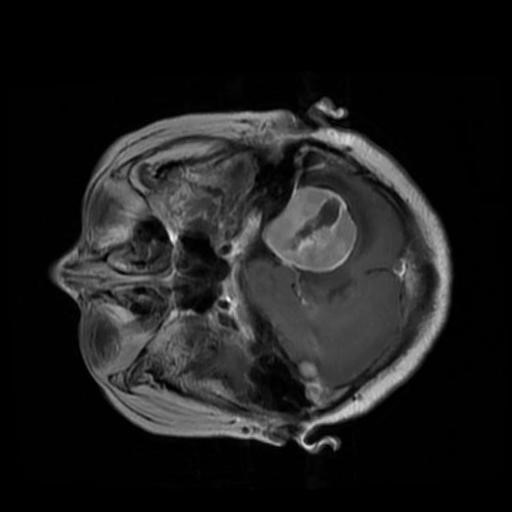
Label: brain_menin